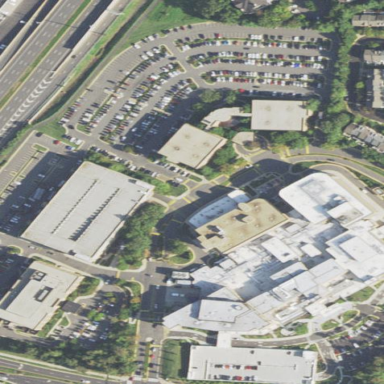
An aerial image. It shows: Hospital providing healthcare services.